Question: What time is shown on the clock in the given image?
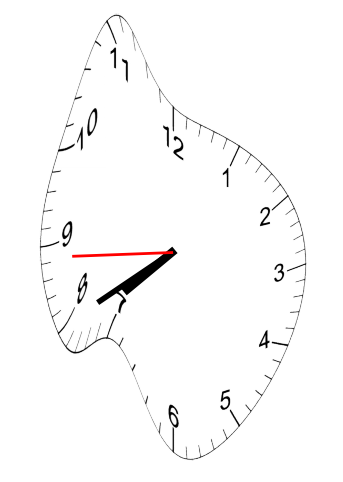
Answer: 07:39:44